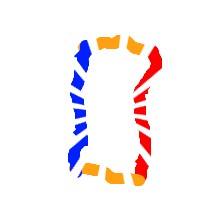
Shape: rectangle